Interaction volume radius: 10 \u00c5
Interaction volume height: 15 \u00c5
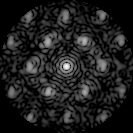
Disorder parameter: 0.5051